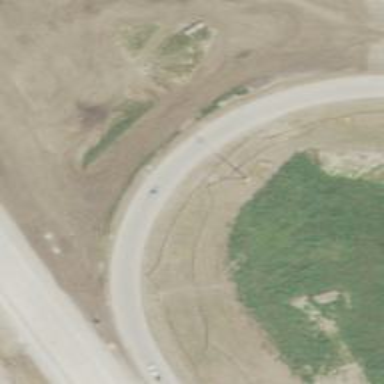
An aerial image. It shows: Asphalt motorway link.